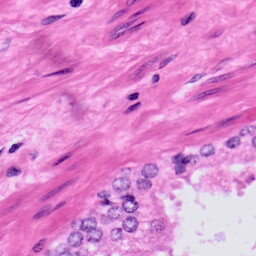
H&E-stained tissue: Prostate